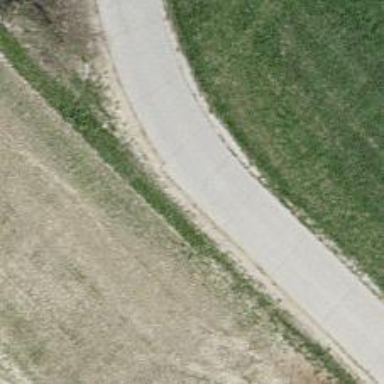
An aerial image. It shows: Tertiary road with concrete surface.